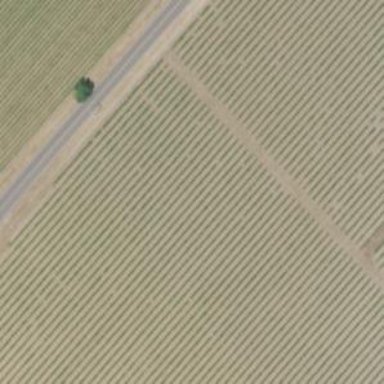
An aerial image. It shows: Vineyard where grapes are grown.